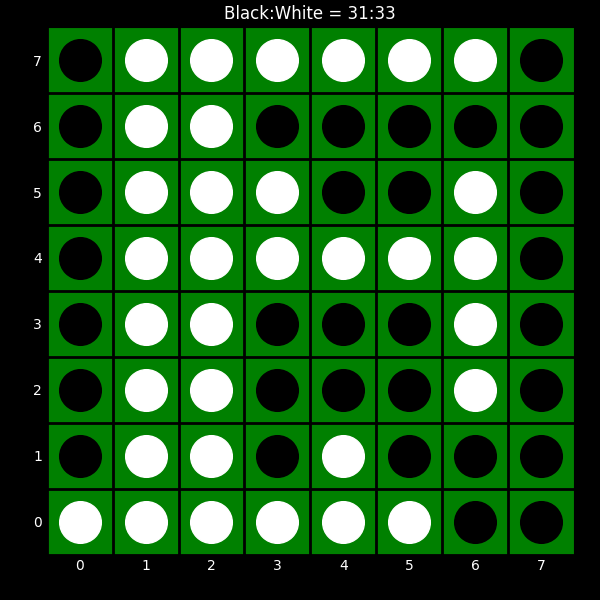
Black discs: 31
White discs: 33